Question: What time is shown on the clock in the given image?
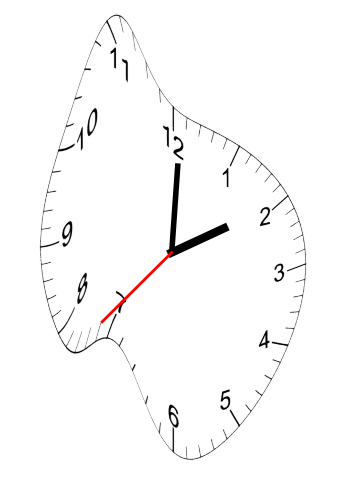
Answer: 02:00:37